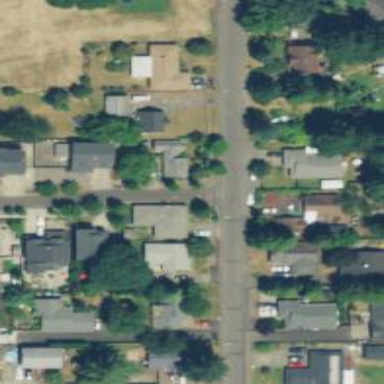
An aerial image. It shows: Residential road with sidewalk on the left.